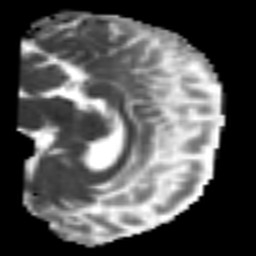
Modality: MD
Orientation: sagittal
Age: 46
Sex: male
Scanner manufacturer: siemens
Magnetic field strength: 3 T
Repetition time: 4.999 s
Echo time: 0.07946 s